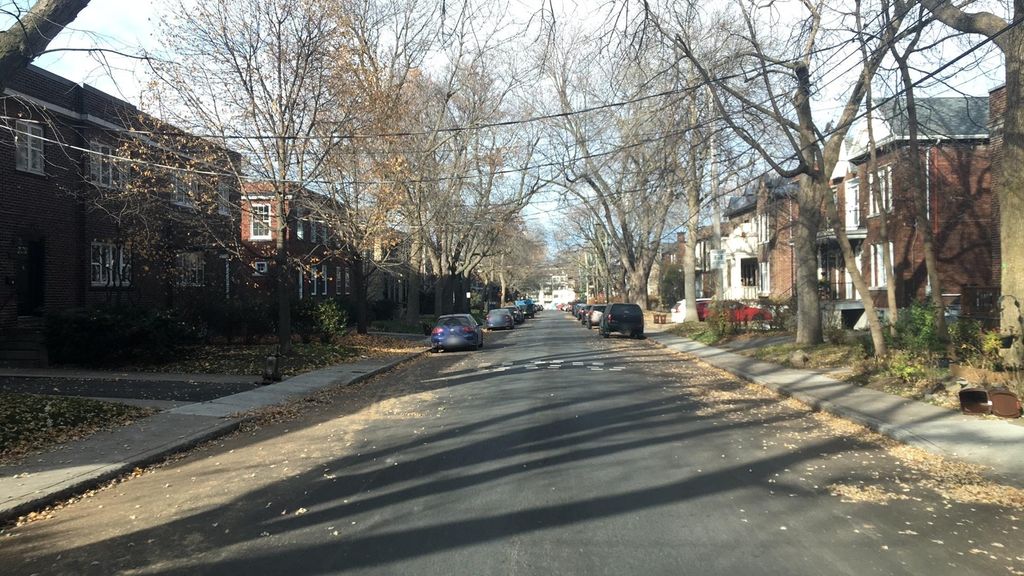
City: montreal